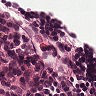
Metastatic tissue present: no